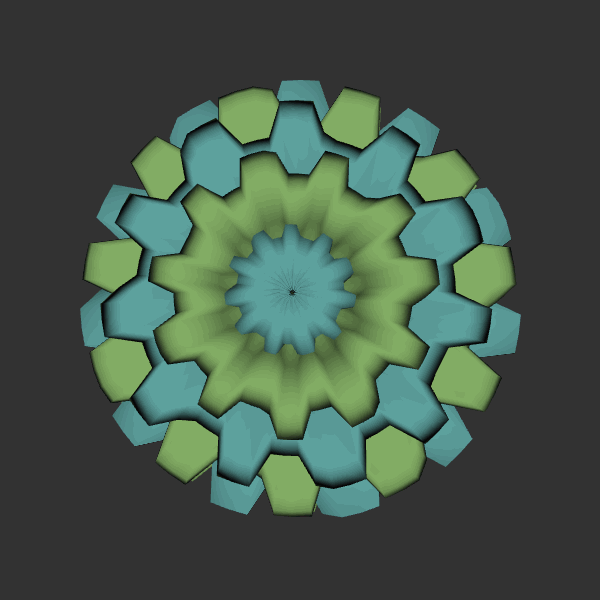
Background: dark